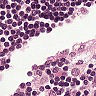
Metastatic tissue present: no